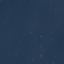
Land use / land cover class: SeaLake